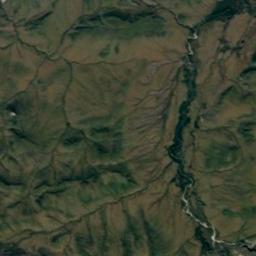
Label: mountain